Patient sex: F
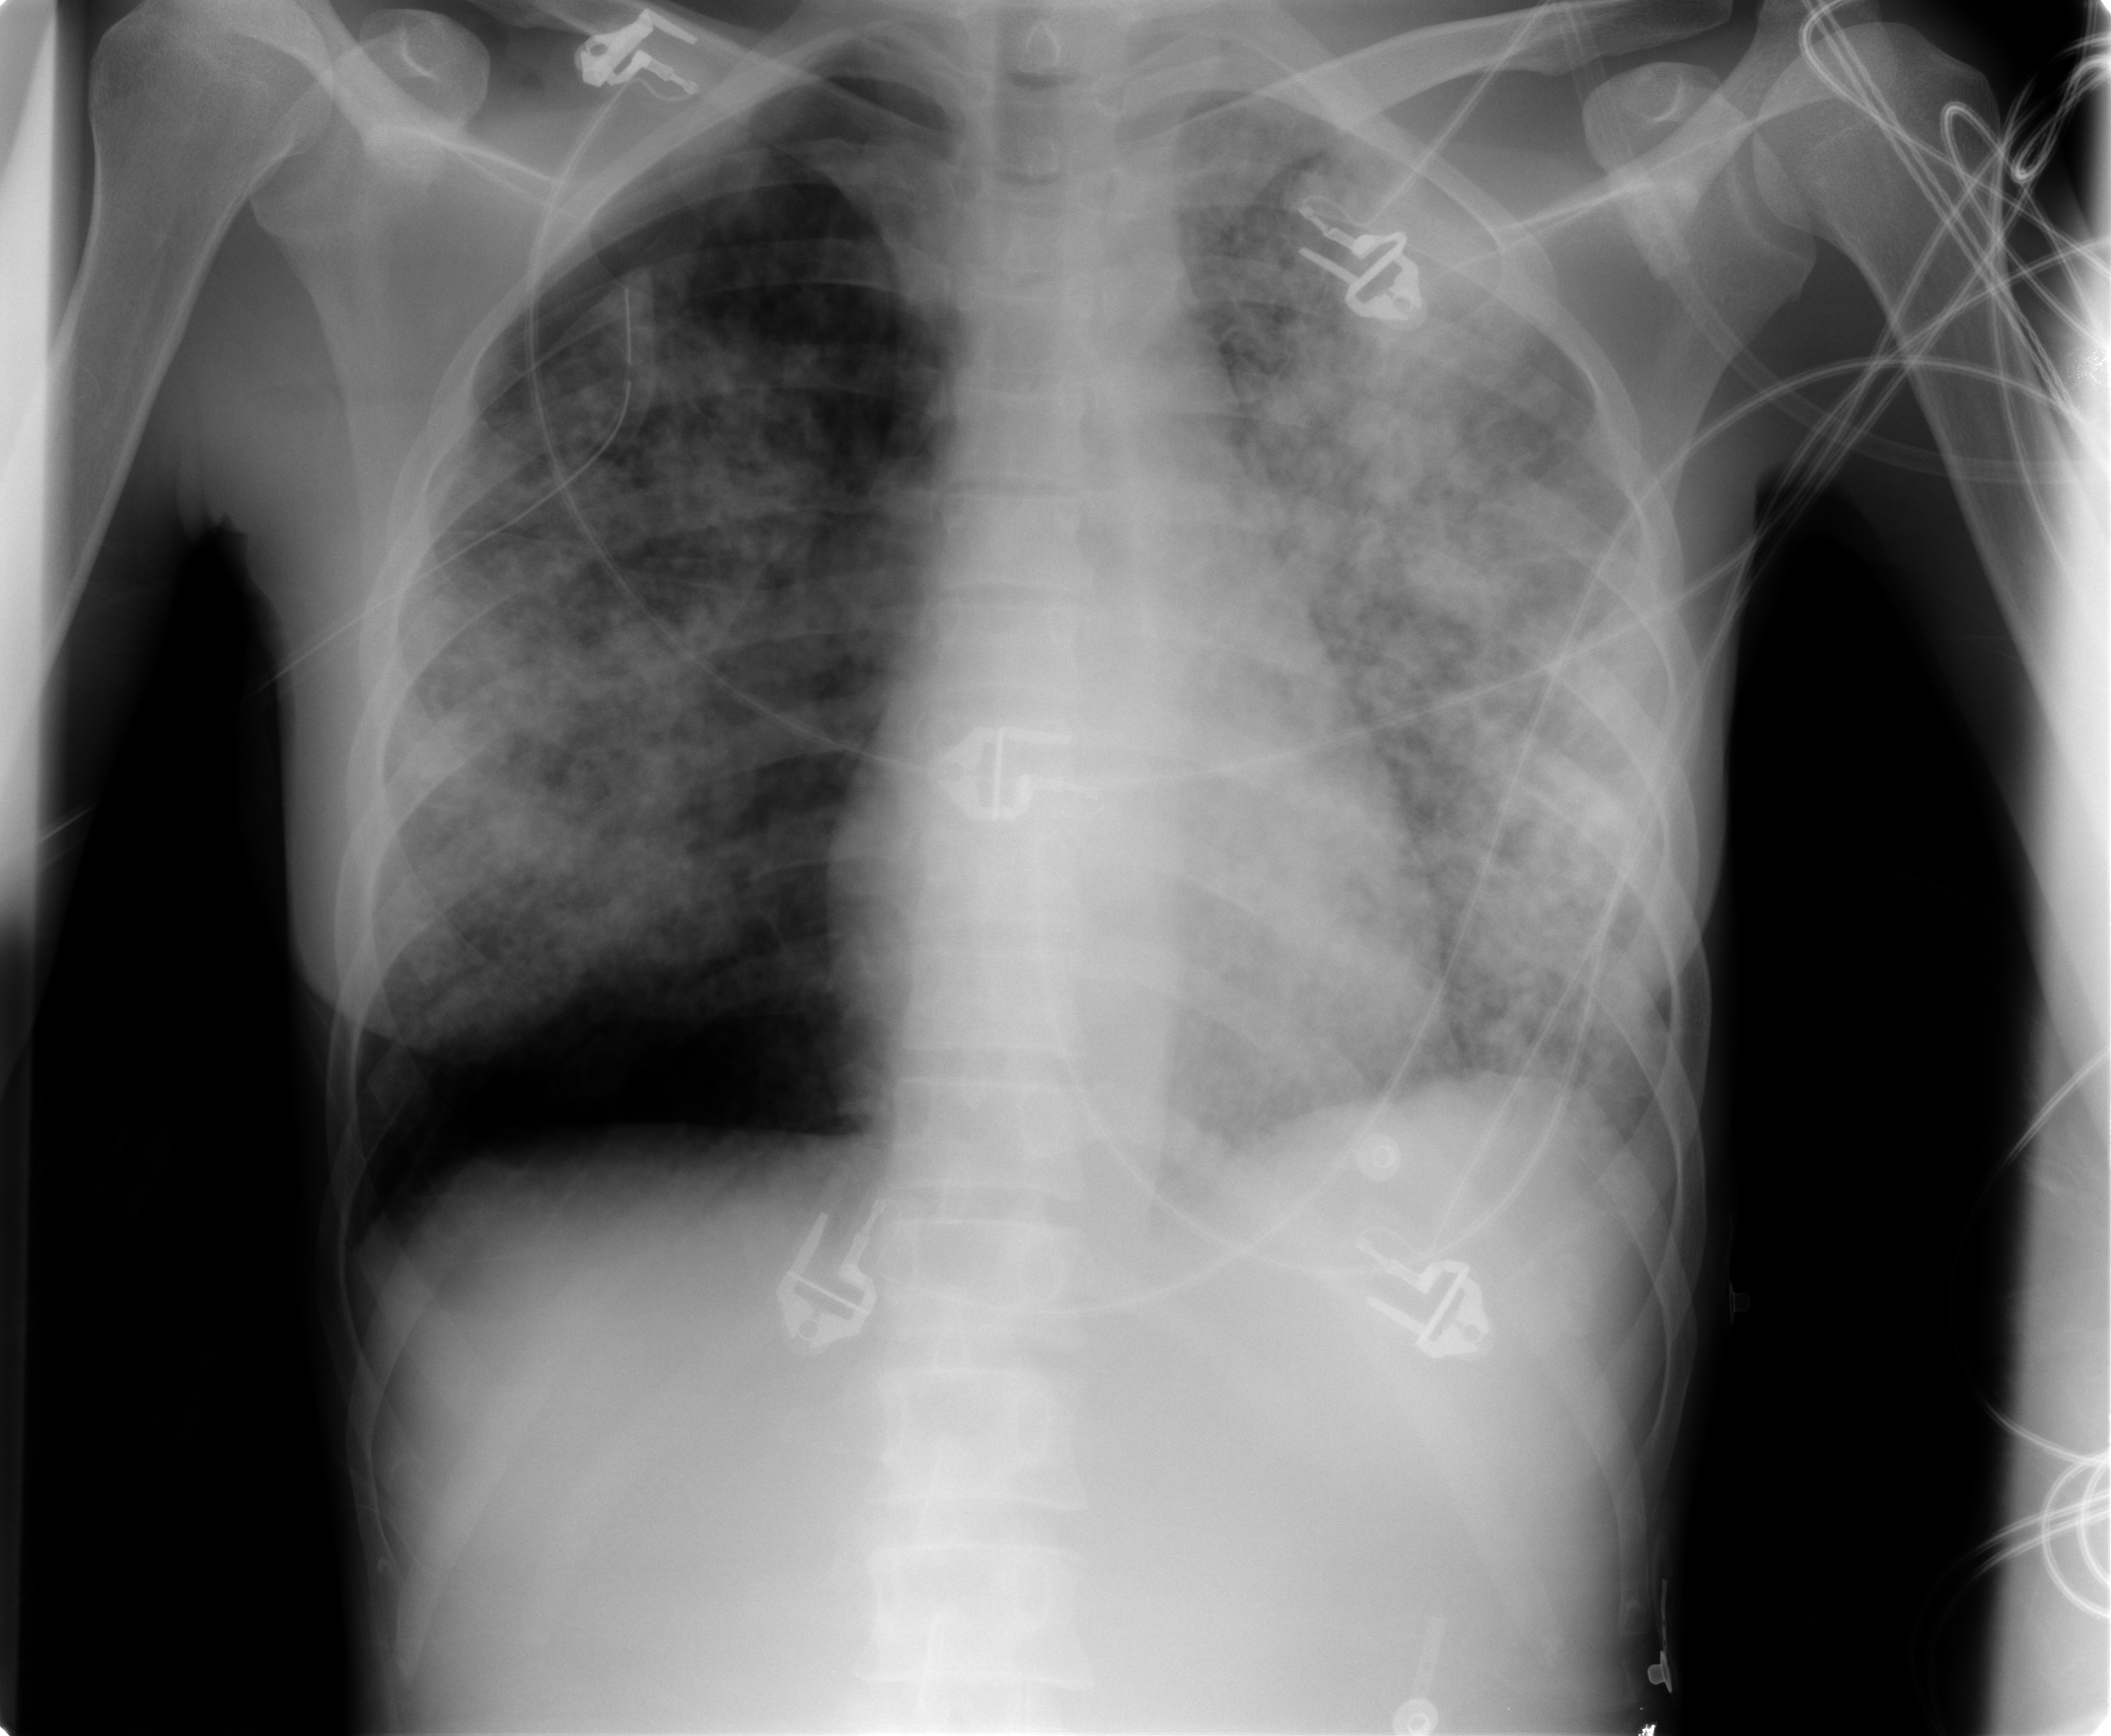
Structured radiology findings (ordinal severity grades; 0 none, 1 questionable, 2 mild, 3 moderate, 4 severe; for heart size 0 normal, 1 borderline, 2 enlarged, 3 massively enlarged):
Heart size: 0
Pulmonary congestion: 0
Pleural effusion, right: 0
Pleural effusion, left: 0
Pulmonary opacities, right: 4
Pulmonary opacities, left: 4
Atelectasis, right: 0
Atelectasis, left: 0